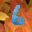
Label: 6